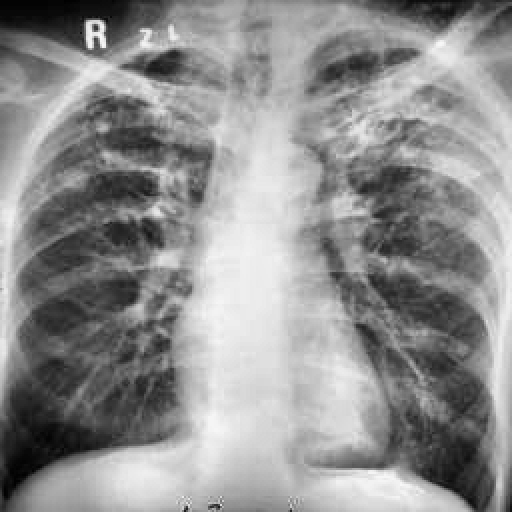
Finding: TUBERCULOSIS